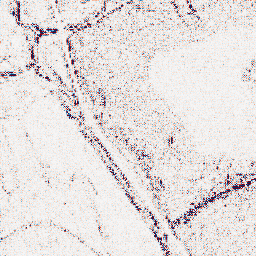
Category: wavelet
Decomposition family: wavelet_dwt
Decomposition parameters: wavelet: db2
level: 1
Upsampling method: lanczos
Upsampling parameters: scale: 4
Upsampling scale: 4